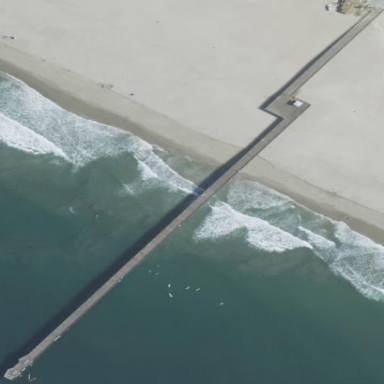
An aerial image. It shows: Man-made pier.